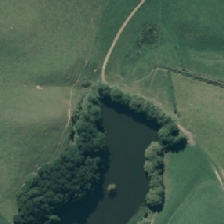
Land cover: lake_pond